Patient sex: M
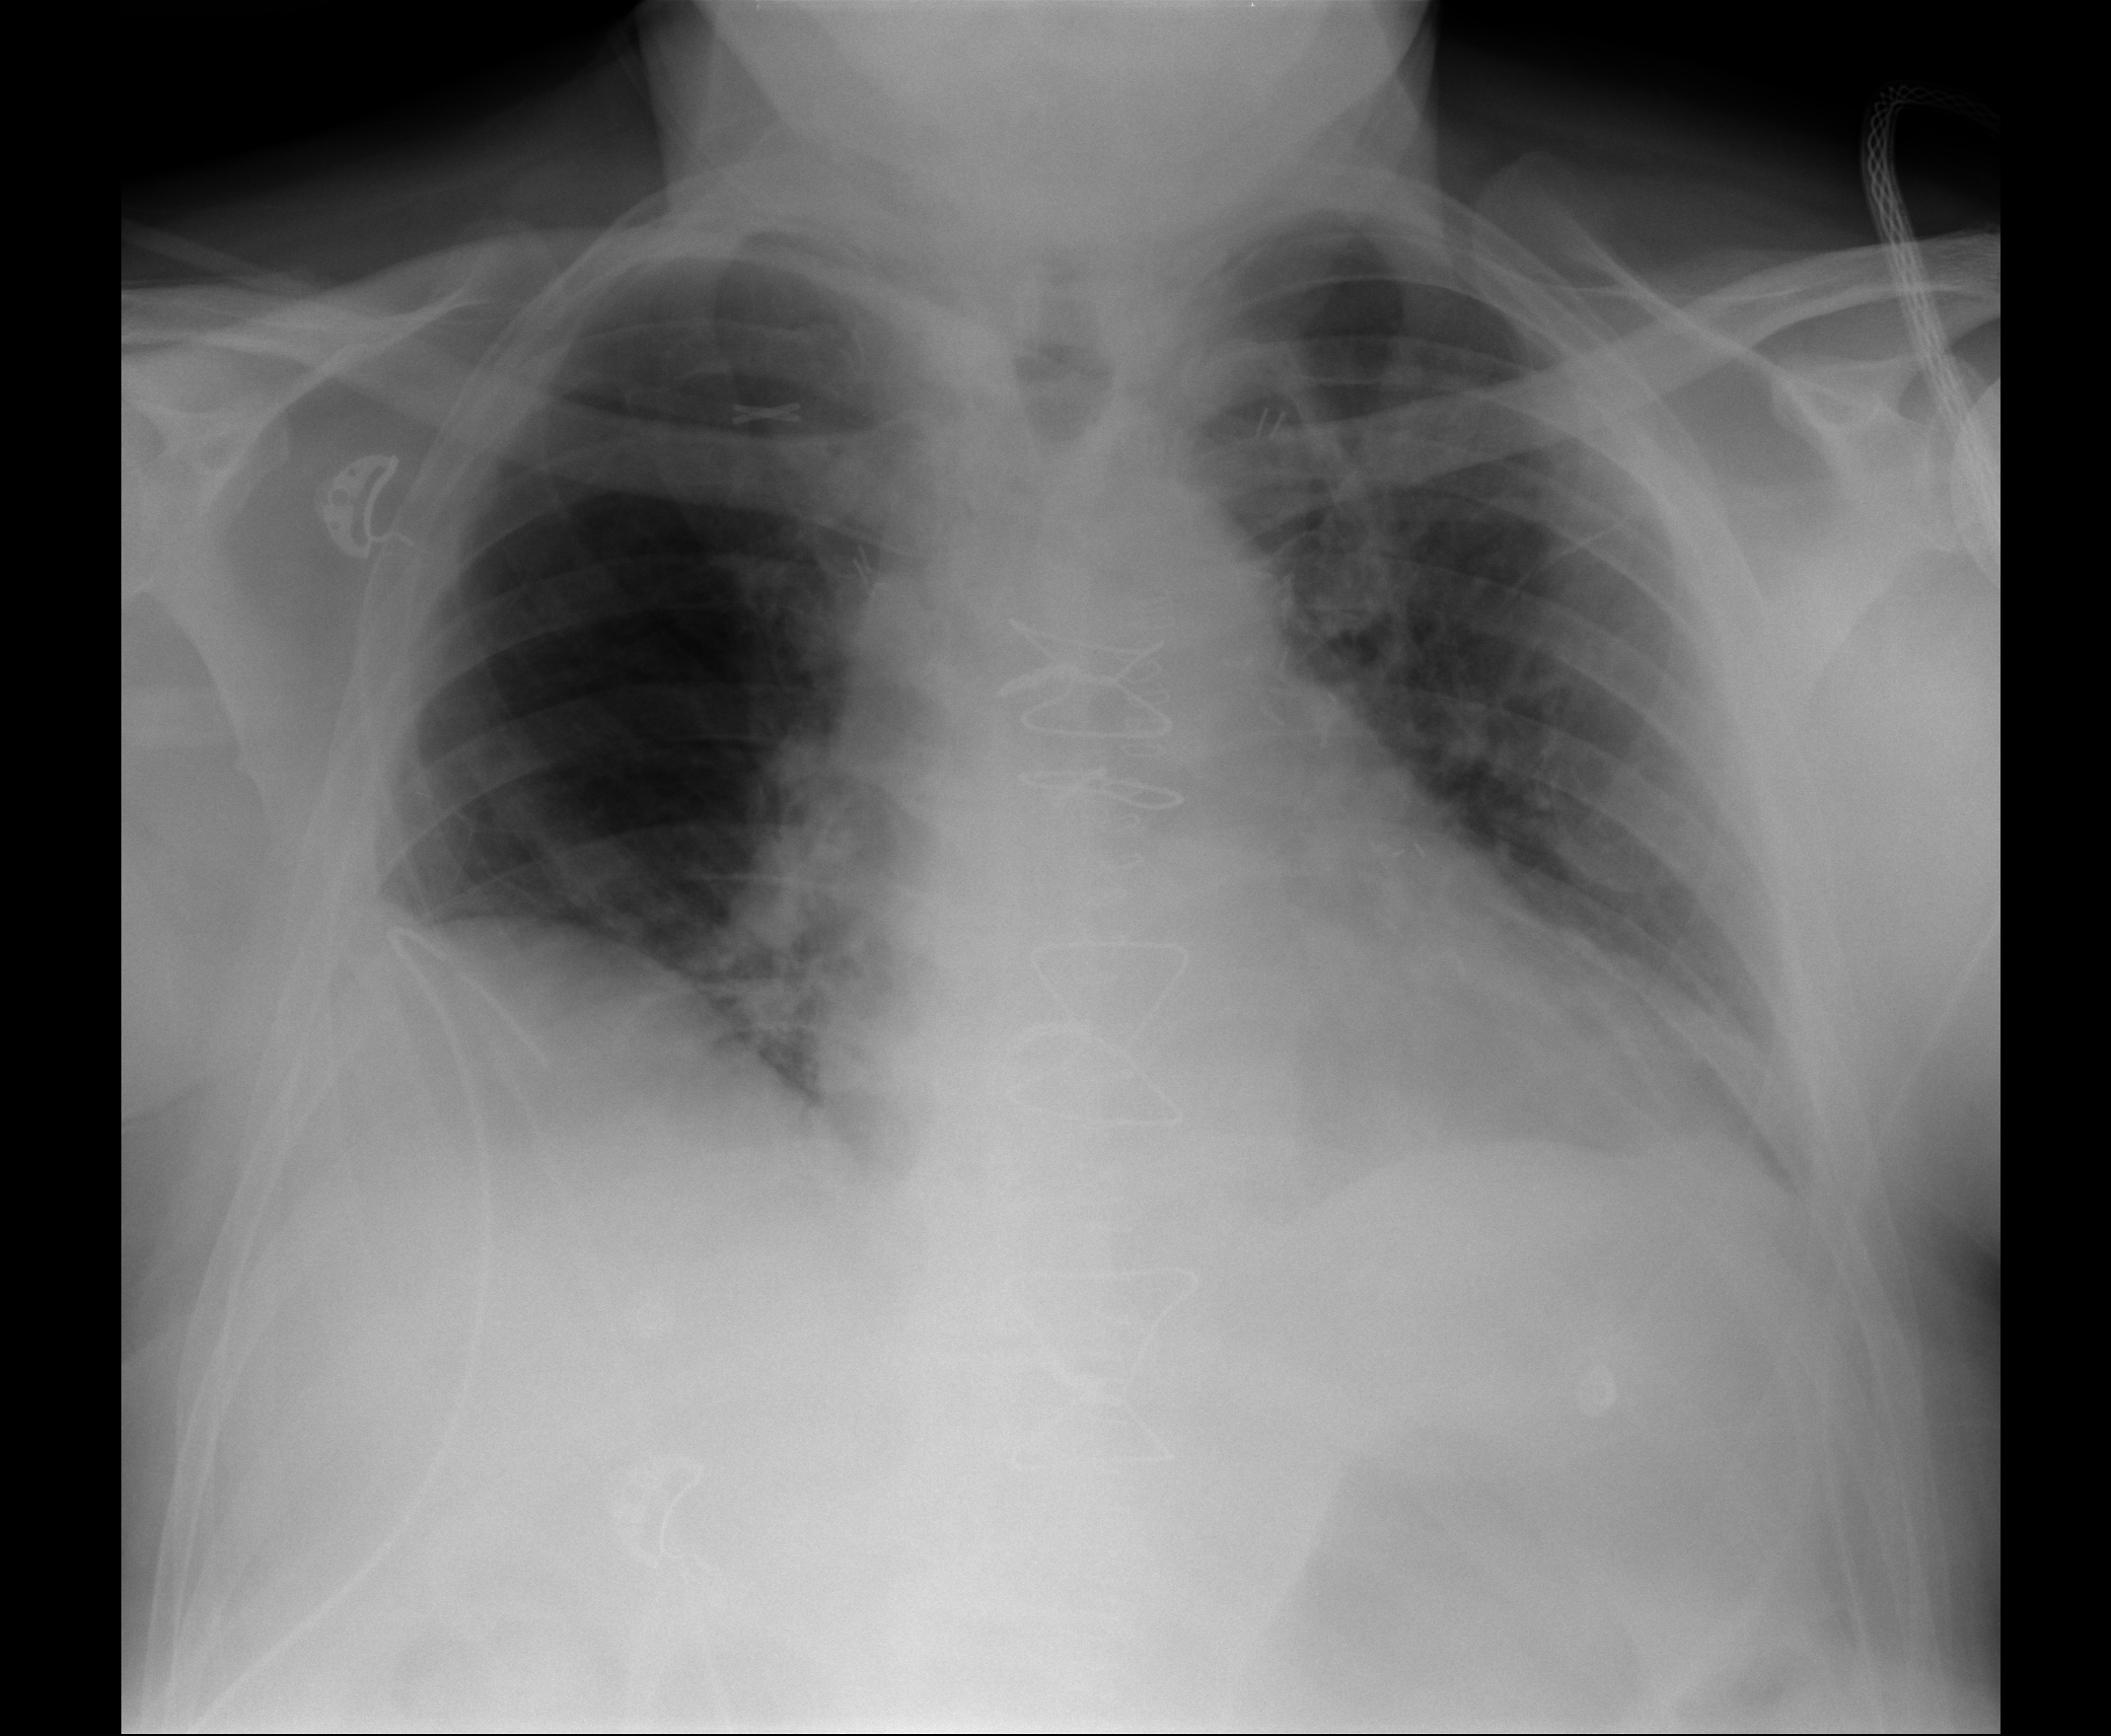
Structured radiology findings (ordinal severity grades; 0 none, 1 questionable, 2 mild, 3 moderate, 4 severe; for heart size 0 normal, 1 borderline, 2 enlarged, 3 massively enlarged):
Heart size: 2
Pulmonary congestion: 2
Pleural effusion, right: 0
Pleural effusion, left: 0
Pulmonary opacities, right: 0
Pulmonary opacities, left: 0
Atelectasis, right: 2
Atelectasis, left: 2